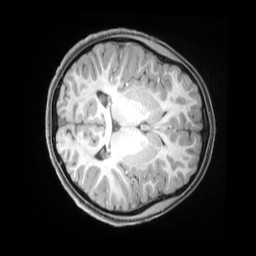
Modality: T1w
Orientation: axial
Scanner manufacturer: siemens
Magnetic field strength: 3 T
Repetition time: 2.53 s
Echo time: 0.00169 s